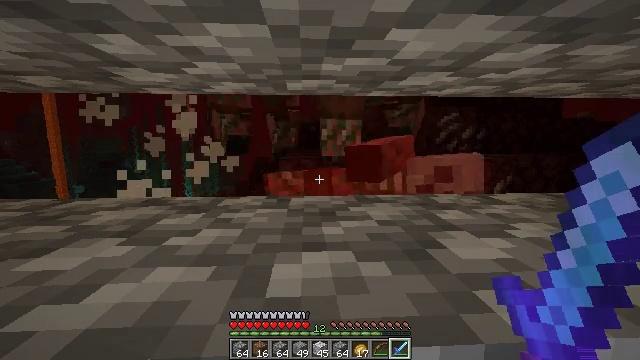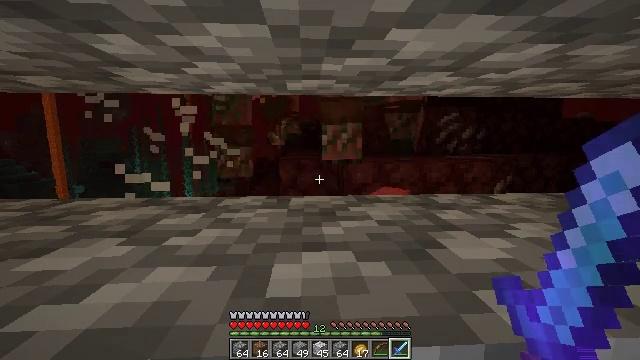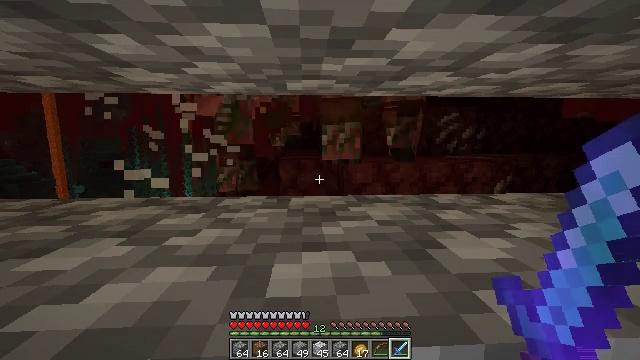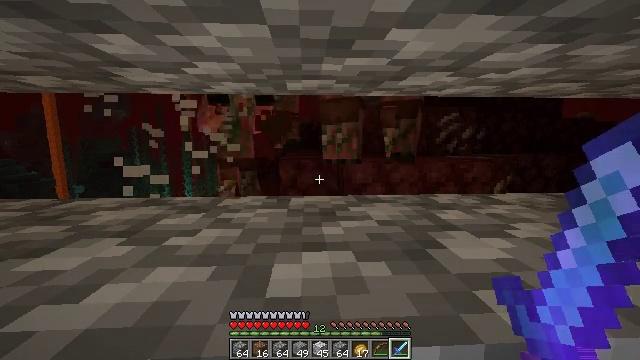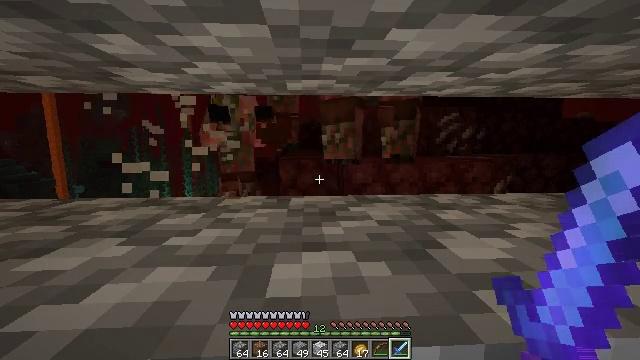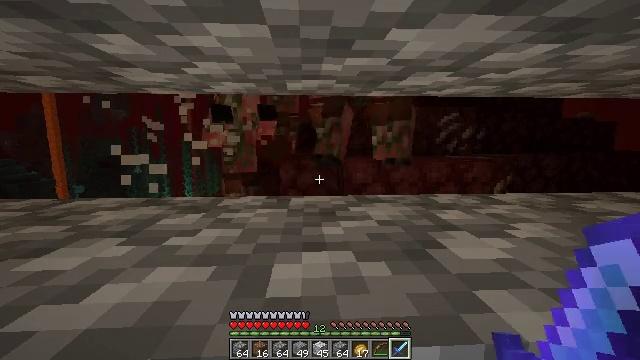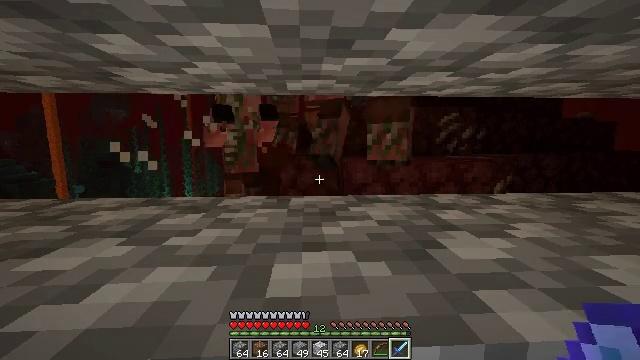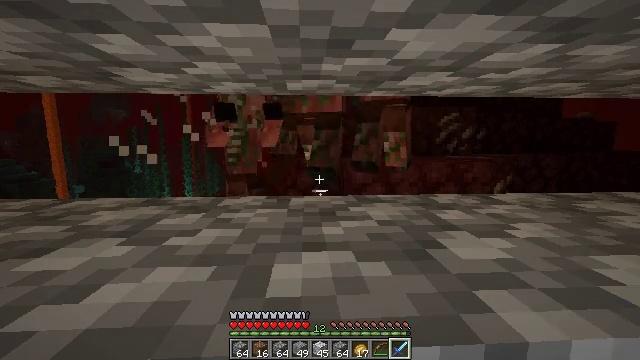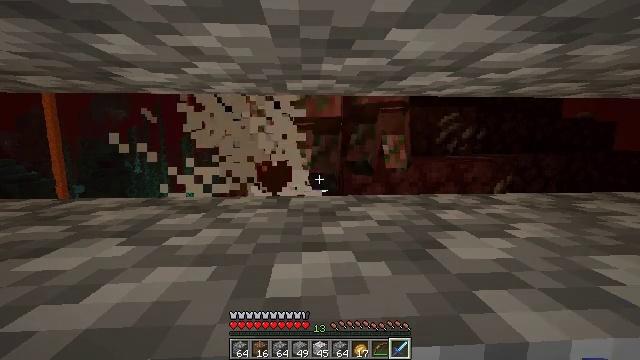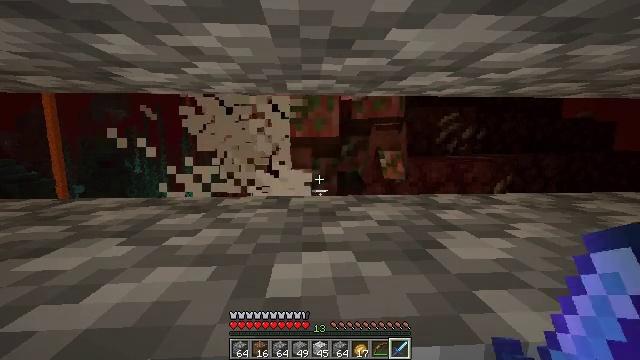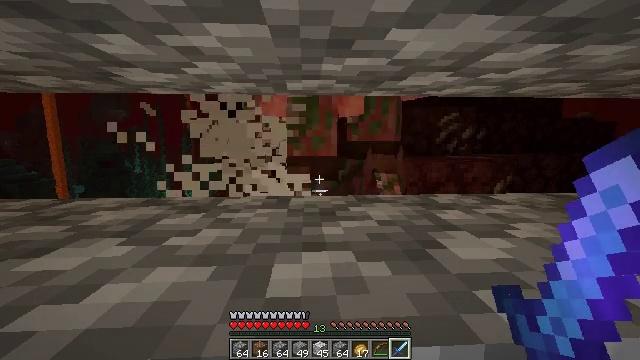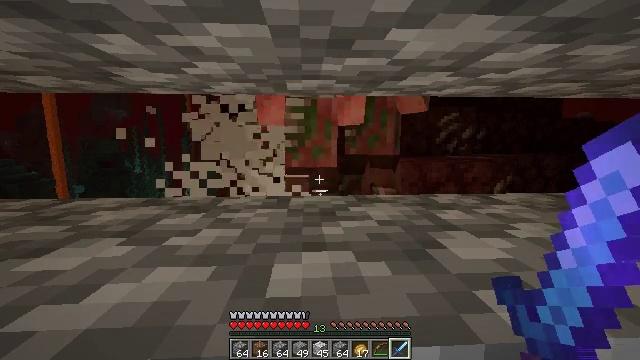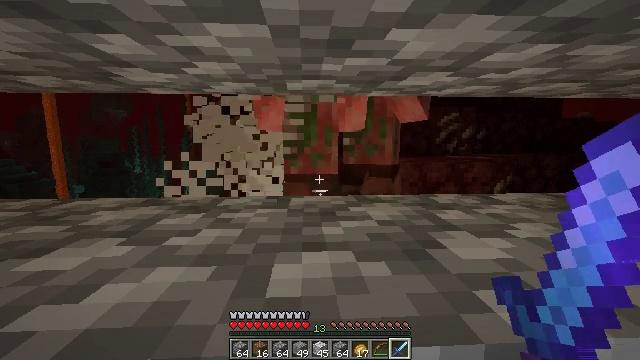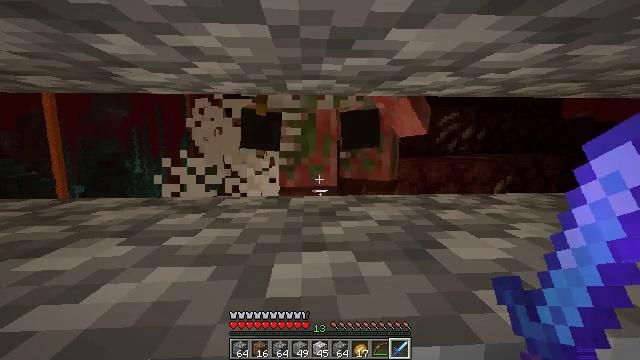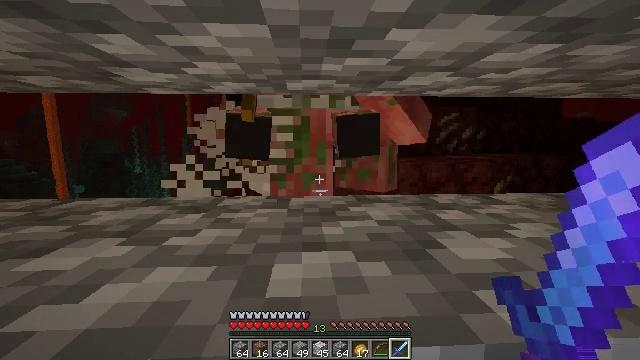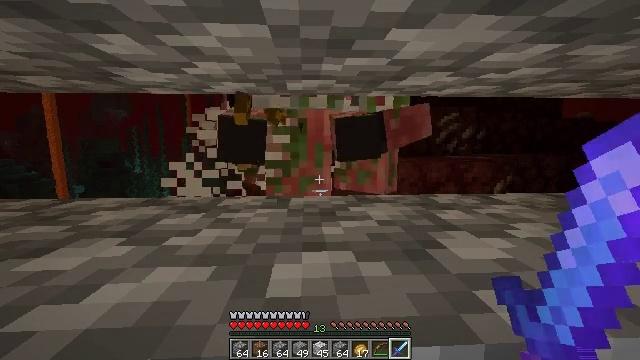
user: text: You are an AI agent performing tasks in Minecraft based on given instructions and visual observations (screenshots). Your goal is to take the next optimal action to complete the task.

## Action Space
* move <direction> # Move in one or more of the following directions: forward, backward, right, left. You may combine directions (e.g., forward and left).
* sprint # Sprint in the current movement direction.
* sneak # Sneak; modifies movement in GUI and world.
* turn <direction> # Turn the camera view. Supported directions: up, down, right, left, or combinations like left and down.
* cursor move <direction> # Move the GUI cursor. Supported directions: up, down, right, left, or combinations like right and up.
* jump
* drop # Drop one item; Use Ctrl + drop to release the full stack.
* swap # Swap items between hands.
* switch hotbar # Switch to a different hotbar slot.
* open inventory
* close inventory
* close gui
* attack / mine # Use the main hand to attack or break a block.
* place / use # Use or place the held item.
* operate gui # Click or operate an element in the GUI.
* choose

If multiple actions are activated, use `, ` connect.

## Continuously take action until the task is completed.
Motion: motion action
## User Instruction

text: Kill a zombified piglin.
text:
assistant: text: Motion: no_op
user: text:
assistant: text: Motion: no_op
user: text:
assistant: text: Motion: no_op
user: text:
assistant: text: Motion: no_op
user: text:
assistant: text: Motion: no_op
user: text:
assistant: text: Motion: no_op
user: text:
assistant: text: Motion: no_op
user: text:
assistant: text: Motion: no_op
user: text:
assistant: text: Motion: no_op
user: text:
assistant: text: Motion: no_op
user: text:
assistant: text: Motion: no_op
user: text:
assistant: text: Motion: no_op
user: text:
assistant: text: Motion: no_op
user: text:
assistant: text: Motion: no_op
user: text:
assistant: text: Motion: no_op
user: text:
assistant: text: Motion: attack / mine
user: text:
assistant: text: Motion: attack / mine
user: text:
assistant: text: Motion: attack / mine
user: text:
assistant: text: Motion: attack / mine
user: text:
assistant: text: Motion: no_op
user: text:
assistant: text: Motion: no_op
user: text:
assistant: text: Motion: no_op
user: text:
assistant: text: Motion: no_op
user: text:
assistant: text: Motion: no_op
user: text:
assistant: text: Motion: no_op
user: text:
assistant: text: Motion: no_op
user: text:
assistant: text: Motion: no_op
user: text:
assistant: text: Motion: no_op
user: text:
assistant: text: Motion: no_op
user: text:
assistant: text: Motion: no_op